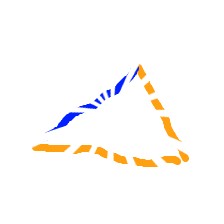
Shape: triangle